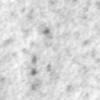
Label: no_change